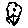
Label: flower